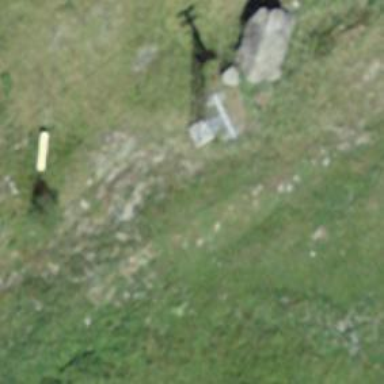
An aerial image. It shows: Pylon for aerialway.